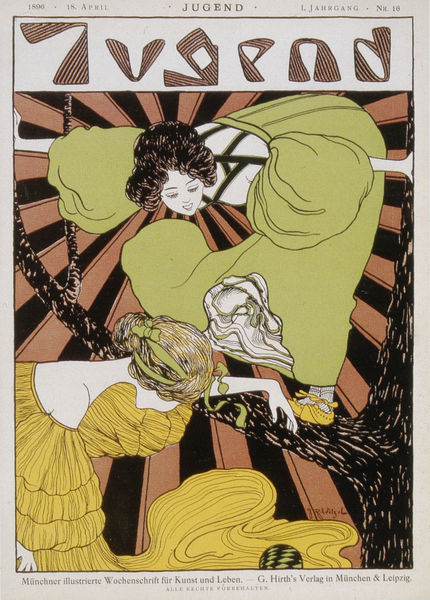
Titel: Titelblatt Illustration aus "Jugend", 1. Jg. Nr.16
Künstler: Josef Rudolf Witzel
Standort: München
Institution: Stadtmuseum
Schlagwörter: baum, hand, körper, schatten, weiß, frauen, gelb, grün, menschen, mädchen, äste, bewegung, braun, finger, frau, frisur, kleid, kleider, orange, rücken, schwarz, zeichnung, rot, rock, schleife, tanz, blond, band, falten, gesicht, mensch, ärmel, signatur, ast, sonne, haare, stoff, stoffe, gewänder, personen, blatt, person, salsa, tänzerinnen, gebeugt, puffärmel, rosa, schulter, dutt, schrift, wellen, papier, röcke, schuhe, hellgrün, lila, violett, linien, haarband, falte, jugendstil, lesen, gestreift, streifen, bretter, rüsche, rüschen, kled, striche, fliessend, unterrock, münchen, strahlen, linie, kontur, jugend, druck, druckgrafik, radierung, stich, titel, lithografie, zeitschrift, zeitung, buchstabe, buchstaben, konturen, strich, strahl, beschriftung, plakat, titelblatt, kunst, österreich, cover, titelbild, umschlag, gebückt, gerafft, lindgrün, bänder, träger, art deco, klettern, schwar, ast zweig, ausgabe, gedruckt, haartracht, klieder, pluderärmel, salza, tango, tänzer